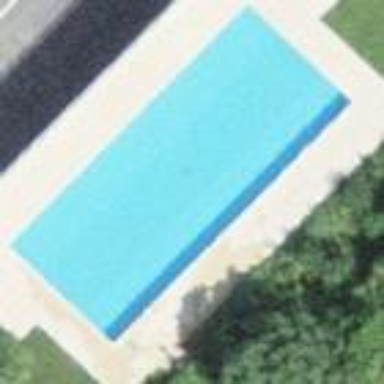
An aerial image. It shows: Swimming pool located in leisure land.